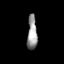
Tissue: prostate
Cell type: T cells
Senescence score: 0.7168
Nuclear area (px): 332
Mean DAPI intensity: 150.91